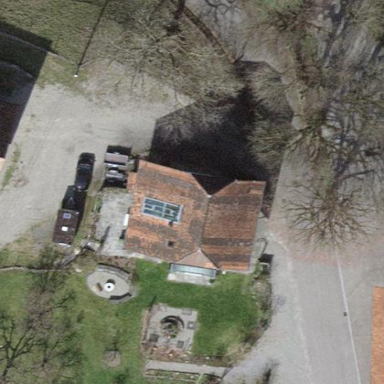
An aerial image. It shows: Detached building with half-hipped roof shape.